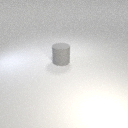
large gray rubber cylinder